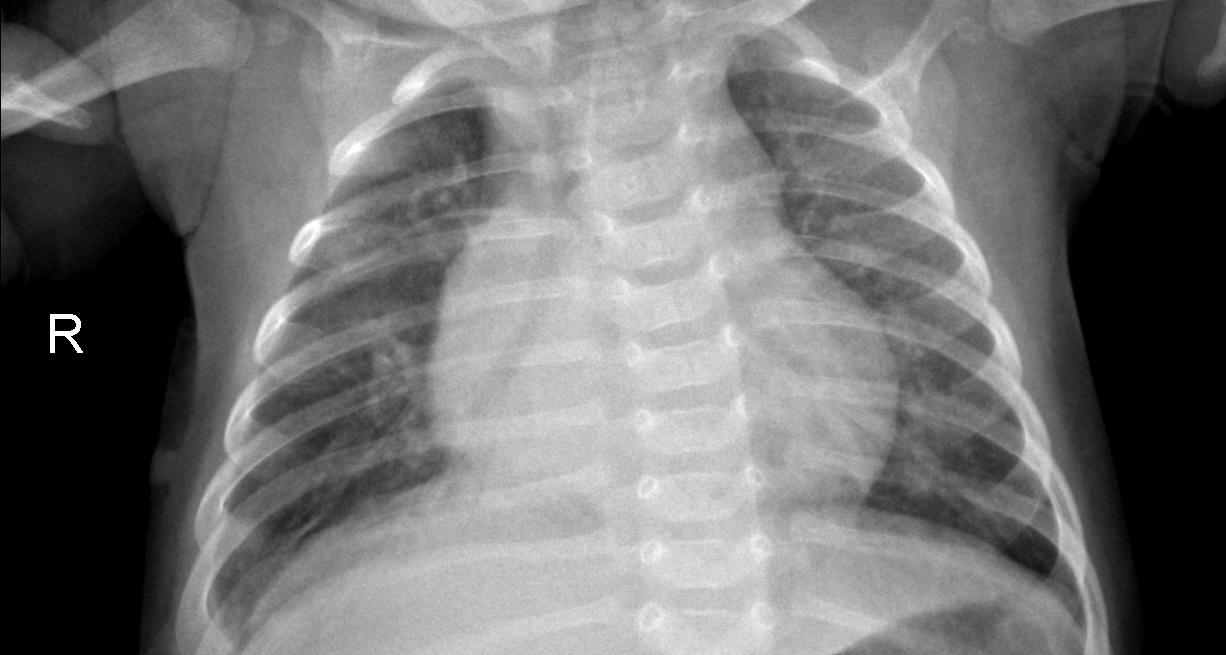
Diagnosis: PNEUMONIA